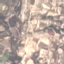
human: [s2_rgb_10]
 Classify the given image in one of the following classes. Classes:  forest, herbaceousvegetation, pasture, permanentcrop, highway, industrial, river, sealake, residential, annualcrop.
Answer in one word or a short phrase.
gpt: PermanentCrop